Field crop: tomato
Growth stage: 1
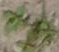
Species: portulaca